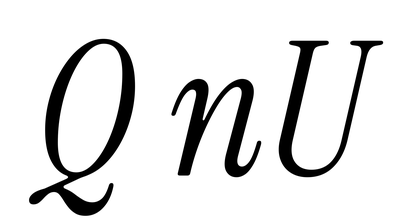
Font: InstrumentSerif-Italic